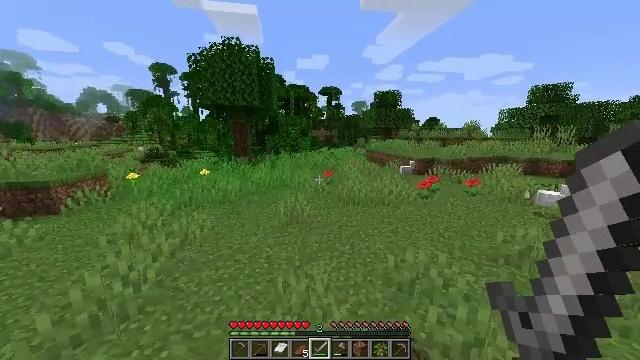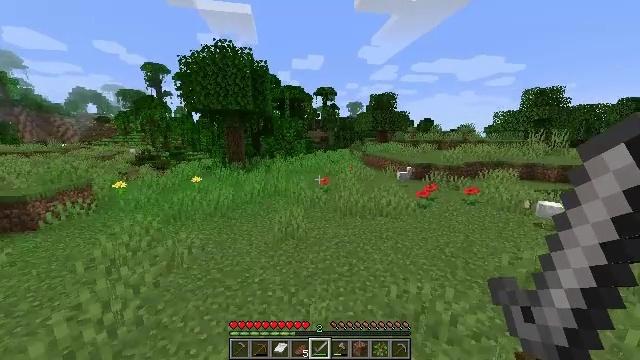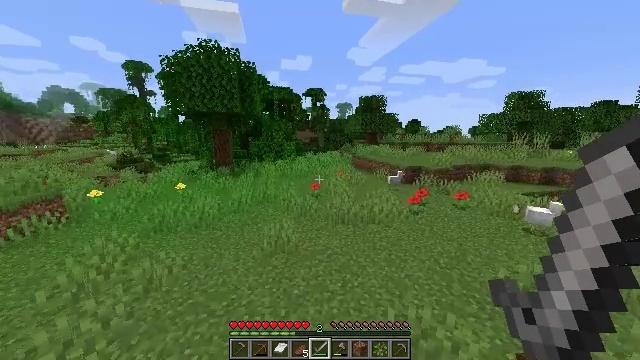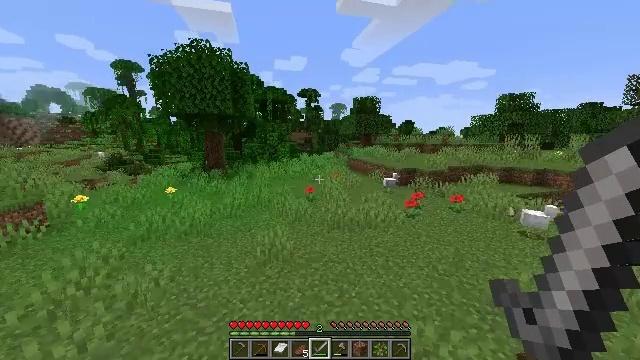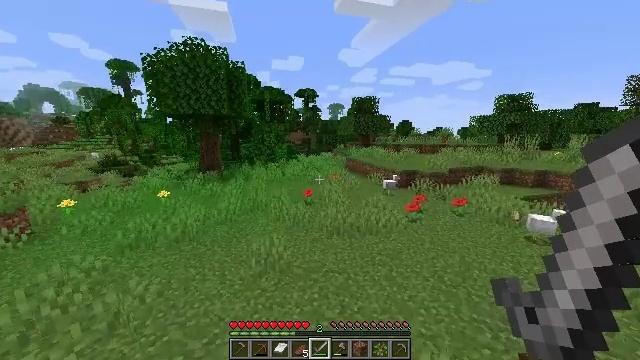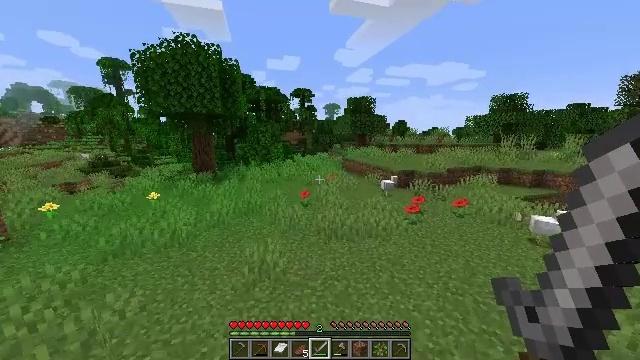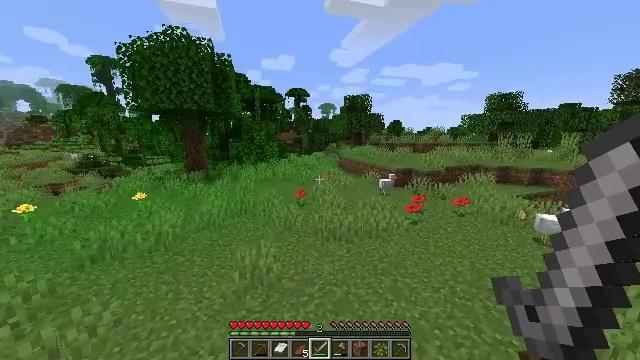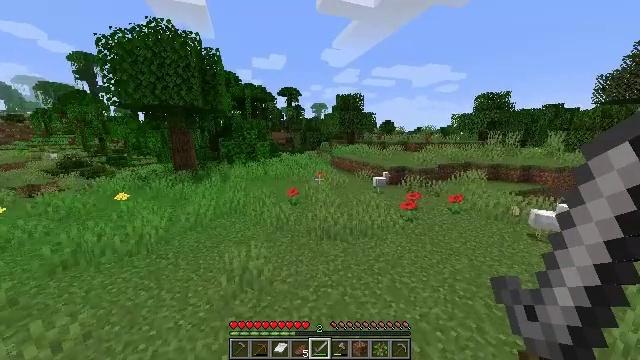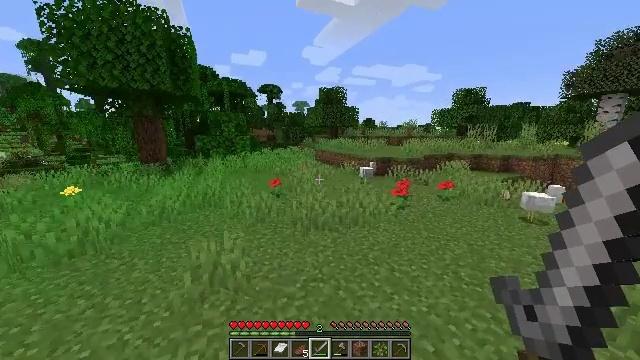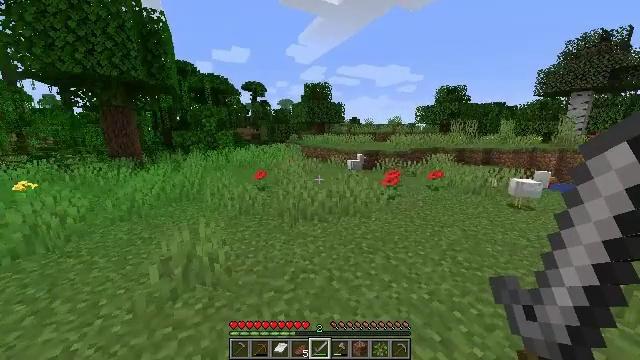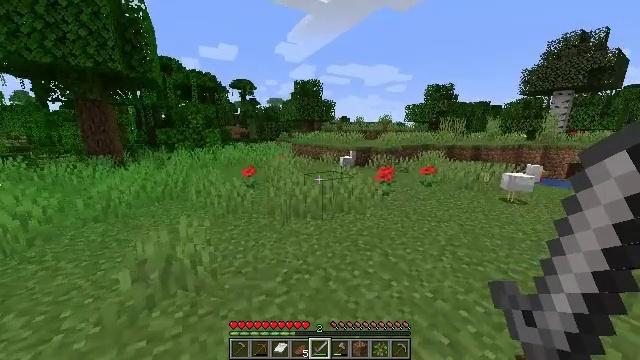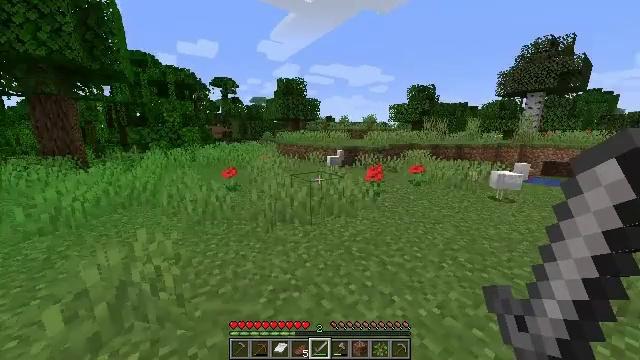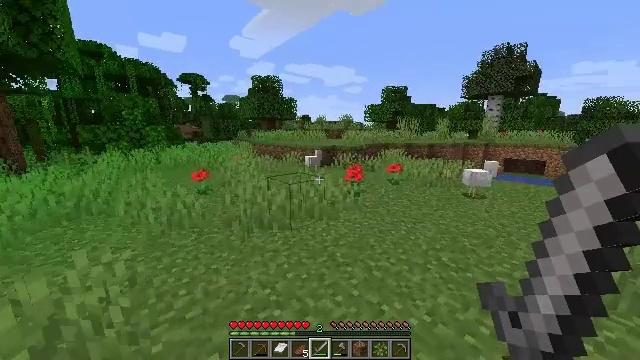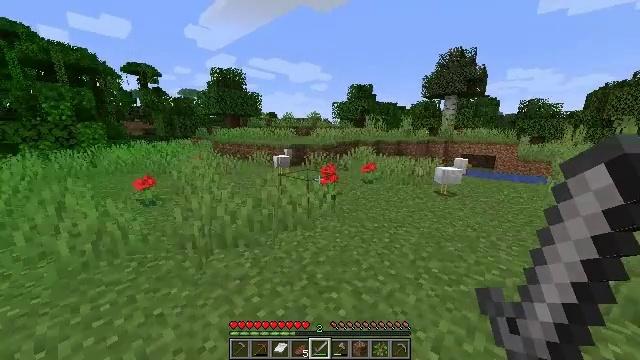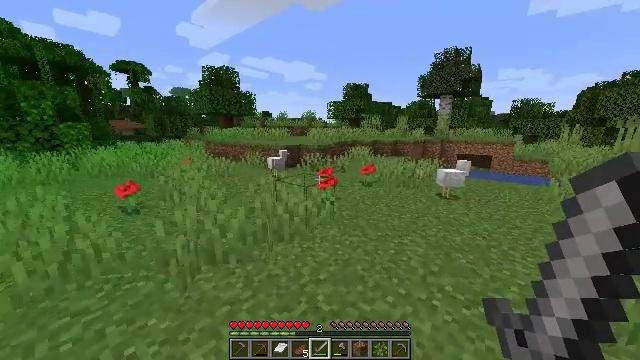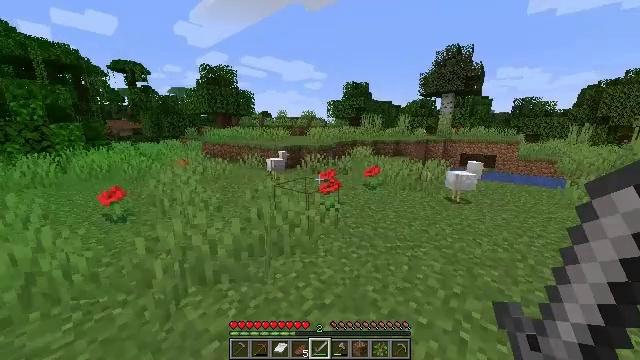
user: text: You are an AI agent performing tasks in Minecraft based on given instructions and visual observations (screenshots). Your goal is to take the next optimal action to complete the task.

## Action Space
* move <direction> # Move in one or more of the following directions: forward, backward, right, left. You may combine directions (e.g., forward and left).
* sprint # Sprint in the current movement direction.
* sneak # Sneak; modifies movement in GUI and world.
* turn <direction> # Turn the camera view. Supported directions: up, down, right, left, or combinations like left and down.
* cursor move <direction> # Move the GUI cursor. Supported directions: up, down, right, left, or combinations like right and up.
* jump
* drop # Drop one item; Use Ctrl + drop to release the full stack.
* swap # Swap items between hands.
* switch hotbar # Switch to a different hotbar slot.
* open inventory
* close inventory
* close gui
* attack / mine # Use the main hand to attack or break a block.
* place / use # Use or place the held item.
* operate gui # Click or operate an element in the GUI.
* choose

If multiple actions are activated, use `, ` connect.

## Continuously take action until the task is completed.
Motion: motion action
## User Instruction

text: Break the poppy plant.
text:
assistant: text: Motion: move forward, sprint, turn right, jump
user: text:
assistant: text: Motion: move forward, sprint, turn right, jump
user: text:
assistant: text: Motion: move forward, sprint, turn right, jump
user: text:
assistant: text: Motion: move forward, sprint
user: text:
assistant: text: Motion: move forward, sprint, turn right
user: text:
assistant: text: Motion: move forward, sprint, turn right
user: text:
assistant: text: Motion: move forward, sprint, turn right
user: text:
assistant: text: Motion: move forward, sprint, turn right
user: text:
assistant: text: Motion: move forward, sprint, turn right
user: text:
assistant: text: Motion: move forward, sprint, turn right
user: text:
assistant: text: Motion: move forward, sprint, turn right
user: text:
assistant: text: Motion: move forward, sprint, turn right
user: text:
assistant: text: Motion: move forward, sprint, turn right
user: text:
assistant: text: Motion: move forward, sprint, turn right
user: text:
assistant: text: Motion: move forward, sprint
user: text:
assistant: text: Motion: move forward, sprint
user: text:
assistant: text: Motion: move forward, sprint
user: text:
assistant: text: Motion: move forward, sprint, turn down
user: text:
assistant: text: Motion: move forward, sprint, turn right and down
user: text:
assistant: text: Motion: sprint
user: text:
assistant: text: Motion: sprint
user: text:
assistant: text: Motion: no_op
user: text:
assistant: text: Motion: no_op
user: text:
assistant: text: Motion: no_op
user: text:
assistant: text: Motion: no_op
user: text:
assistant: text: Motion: no_op
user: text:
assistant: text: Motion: no_op
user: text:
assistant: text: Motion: move forward
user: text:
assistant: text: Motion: move forward
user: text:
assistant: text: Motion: move forward